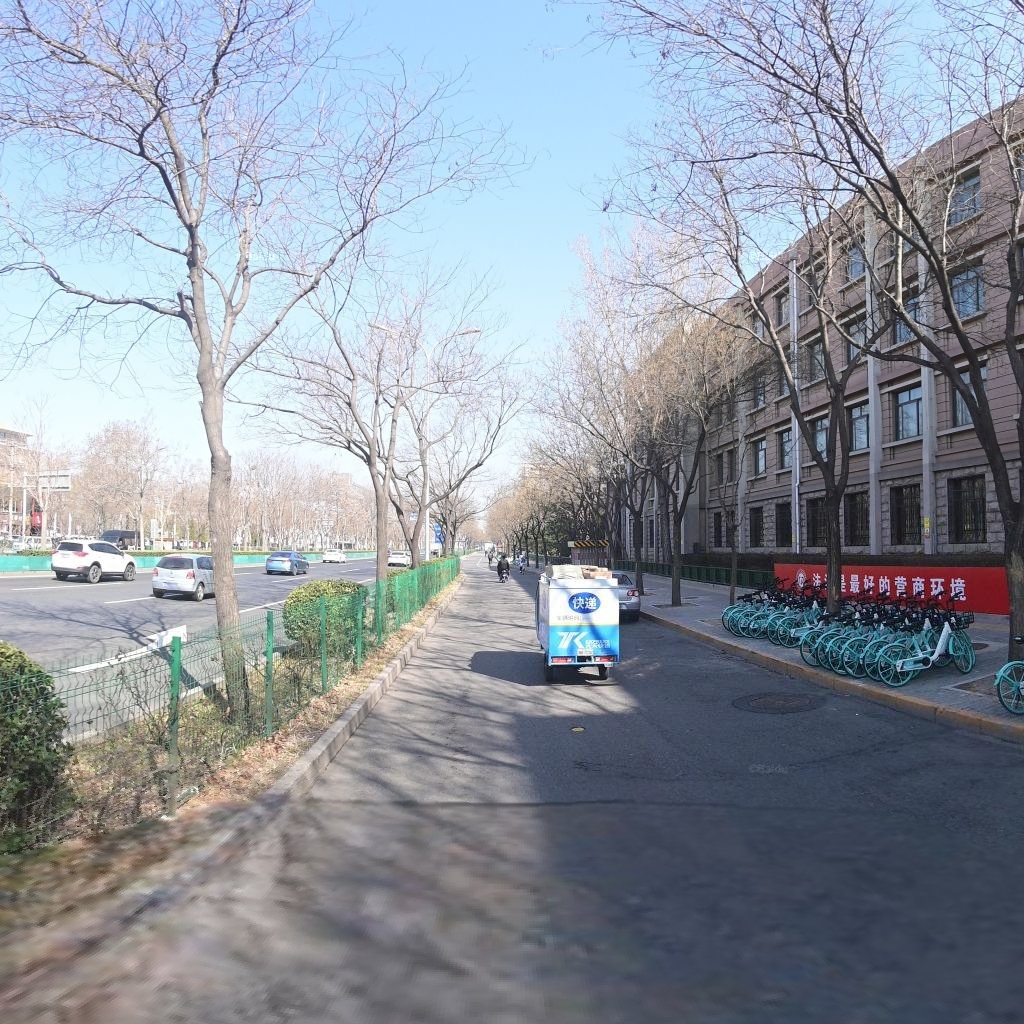
Region: Haidian
Road damage annotations: pothole, transverse crack, manhole cover